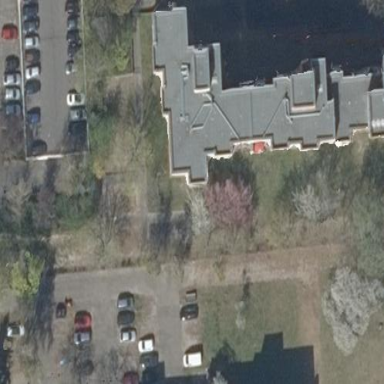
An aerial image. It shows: Flat-roofed apartment building.